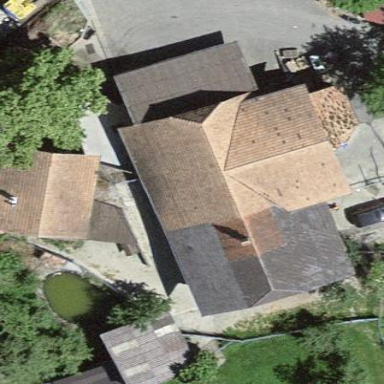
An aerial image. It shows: Farm building.